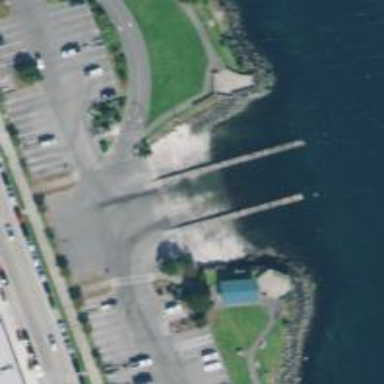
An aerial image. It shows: Slipway on leisure land.